Question: I am implementing a Lisp interpreter in pure C and am having trouble transitioning from C into Lisp.
Following Peter Norvig's steps in his <URL>, I have a REPL which so far parses Lisp expressions into Lisp data structures and serializes the resulting data structure back into a lisp expression that is printed as shown below:

I also have implemented the seven primitives <URL> part in the image shown above.
From my understanding, with the metacircular evaluator it is possible to write the semantics of evaluating Lisp procedures in Lisp itself. Because of this I want to leave this part of the program in lisp, however, it seems apparent that at some point I need to write C code that actually applies primitives or procedures to Lisp data structures. When I go to write this code however, I find myself writing the same logic as the metacircular evaluator itslef, just the C version.
My question is whether I need to implement 'eval' and 'apply' in C (as Peter Norvig did in Python) or whether there is some way to bootstrap the lisp interpreter where the only implementation of 'eval' and 'apply' are actually written in Lisp?
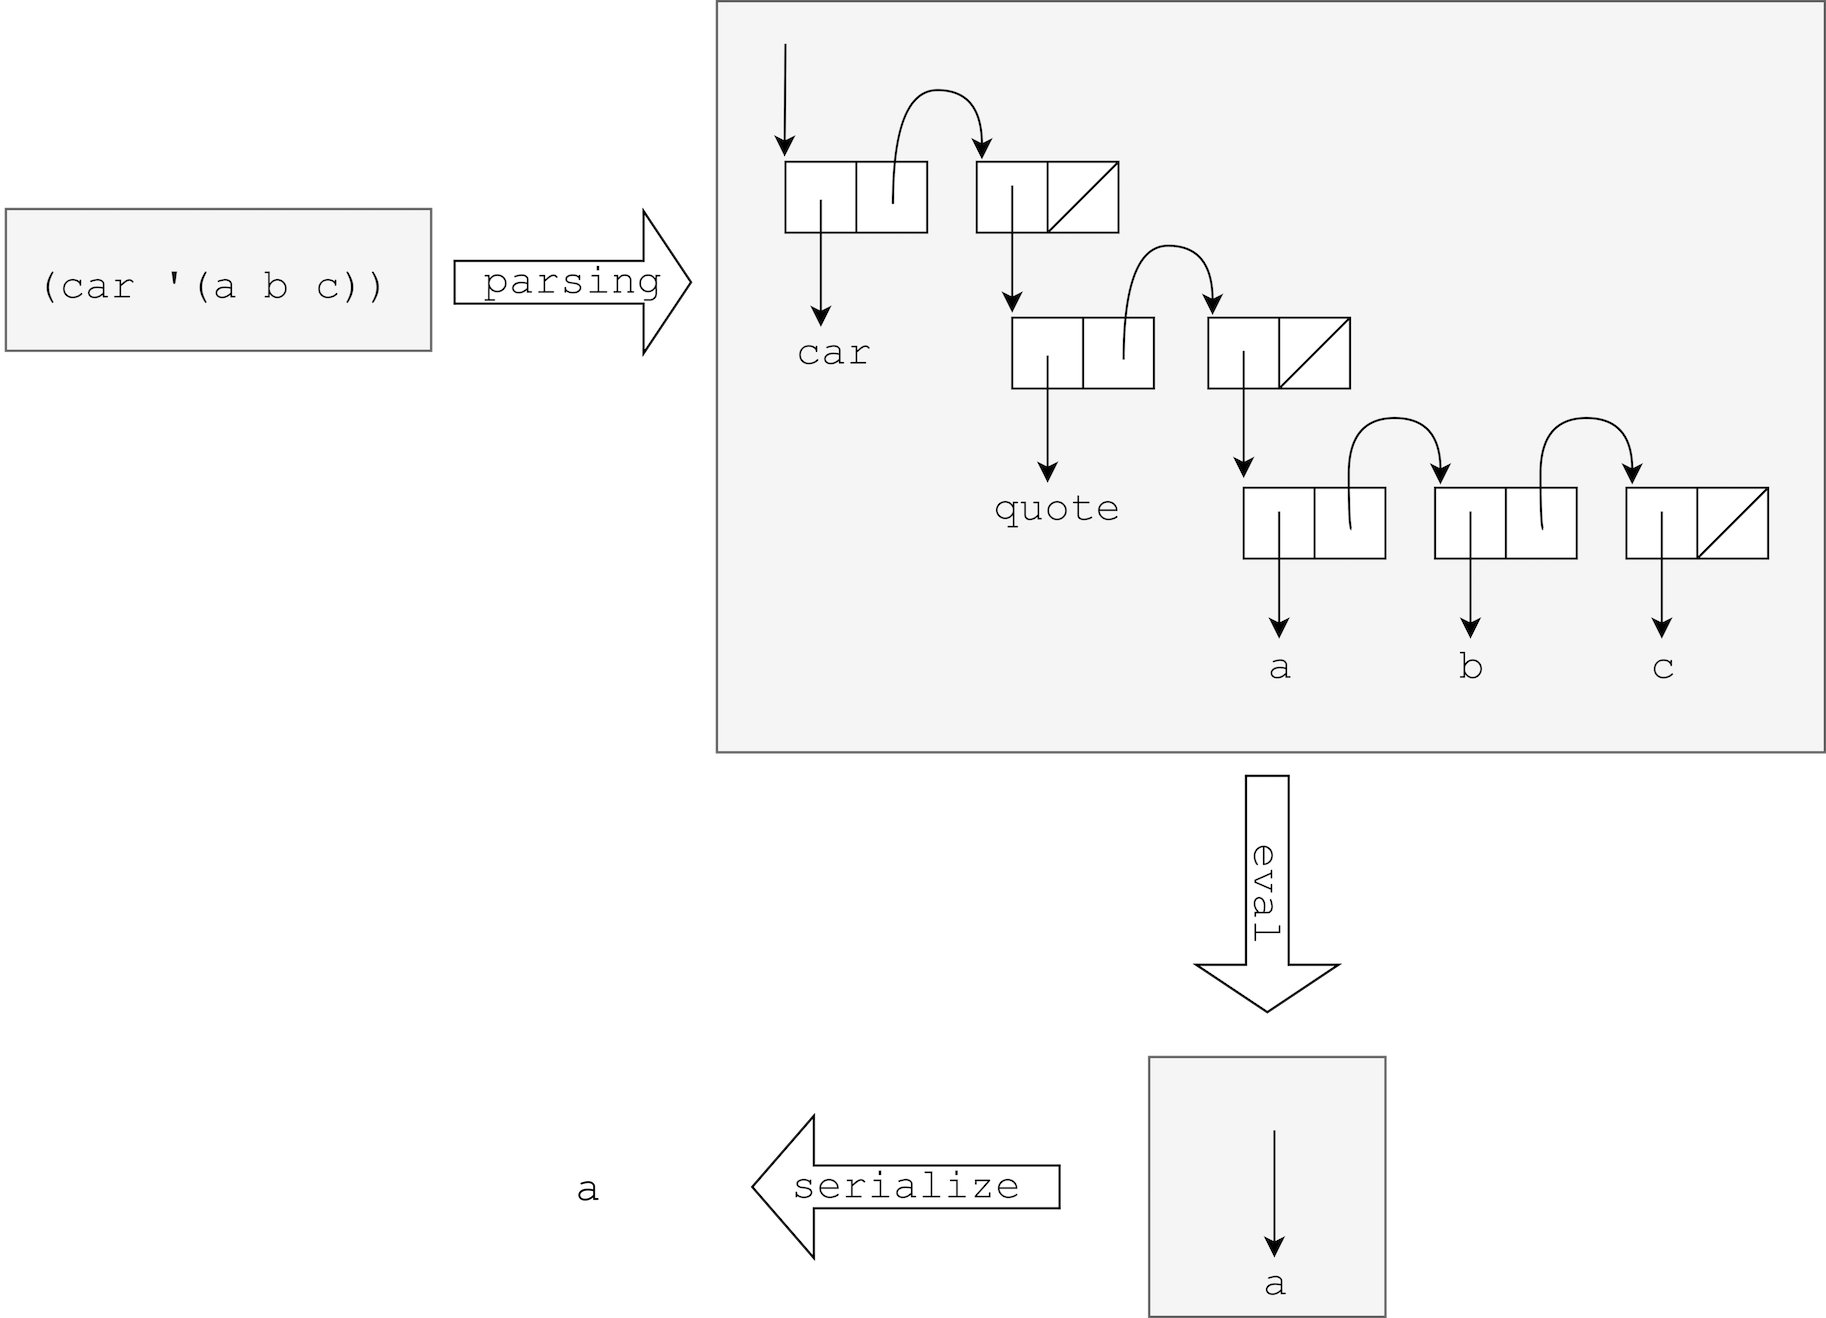
Answer: It is no way possible to implement 'eval' and 'apply' in lisp if you are making an interpreter in C. The reason is that you need some way to interpret the interpreter and you will have a bootstrap problem.
You can make it minimal by having it data driven. eg All primitive syntax has a tag and a function pointer that takes expression and environment. Basically the symbol 'quote' can evaluate to that and you have eval call the function. All primitive functions have a tag + function pointer and then 'apply' and 'eval' will have far less to do and easier to extend.
You are right that 'eval' and 'apply' will feel like the C equivalent of the very same since that is exactly what it is. Heck even my <URL> leaks a metacircular evaluator if you look close enough.